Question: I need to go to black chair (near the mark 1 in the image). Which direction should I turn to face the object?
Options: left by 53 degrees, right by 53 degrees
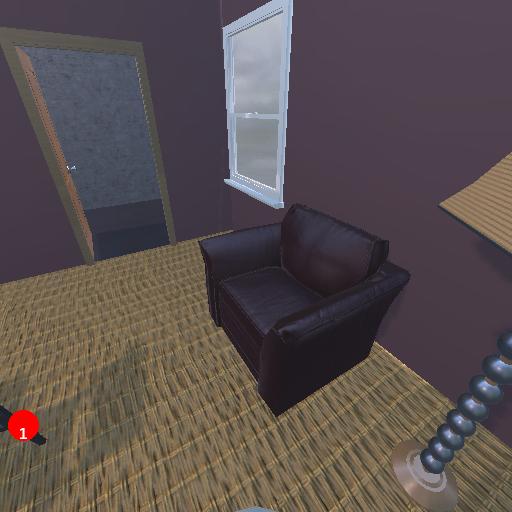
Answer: left by 53 degrees